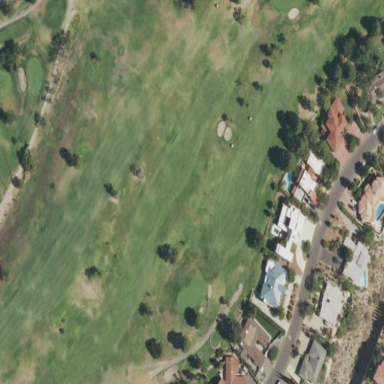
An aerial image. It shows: Golf fairway surrounded by grass.